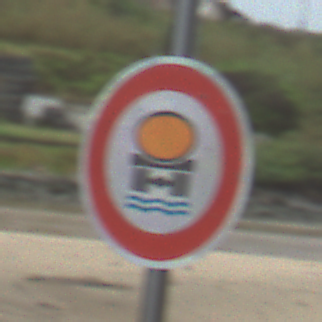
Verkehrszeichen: VerbotFahrzeugeWassergefaehrdenderLadung
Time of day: Midday
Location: Roofed (Beach)
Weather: Overcast
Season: NotSpecified
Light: Natural